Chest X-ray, PA view. Patient: 77 years old, sex F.
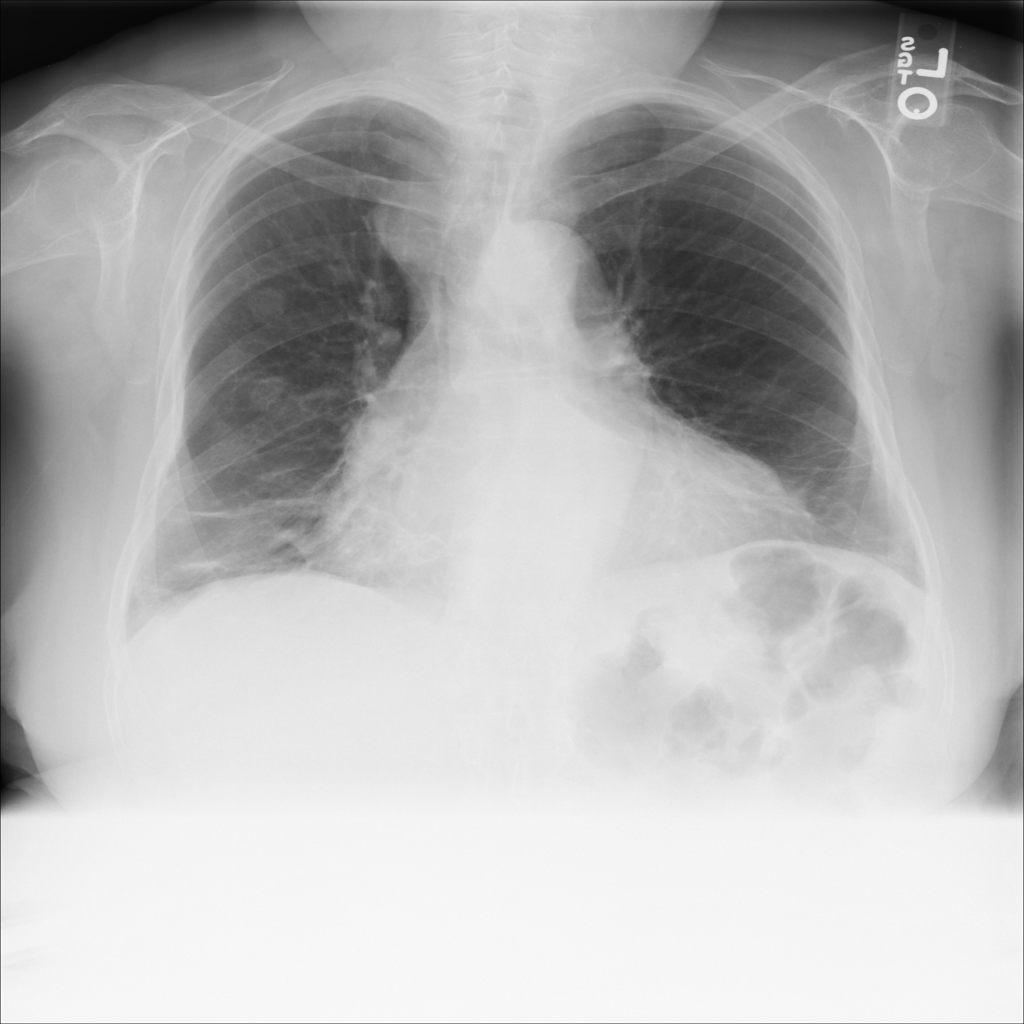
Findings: Cardiomegaly